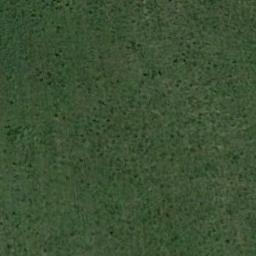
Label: meadow